Question: Getting strange errors when attempting to stop the MediaPlayer from playing when the activity goes into onPause or onStop.. Any suggestions? Thanks for any and all help!
Here is the code for my activity:
'''
public class MainActivity extends Activity {
MediaPlayer mp;
@Override
public void onCreate(Bundle savedInstanceState) {
super.onCreate(savedInstanceState);
setContentView(R.layout.activity_main);
final MediaPlayer mp = MediaPlayer.create(this, R.raw.lyricistintro);
mp.setLooping(true);
mp.start();
Button yesBtn = (Button) findViewById(R.id.button1);
yesBtn.setOnClickListener(new View.OnClickListener() {
@Override
public void onClick(View v) {
mp.stop();
Intent intent = new Intent(MainActivity.this, LyricList.class);
startActivity(intent);
}
});
}
public void onStop(){
super.onStop();
mp.stop();
}
public void onPause(){
super.onPause();
mp.pause();
}
}
'''

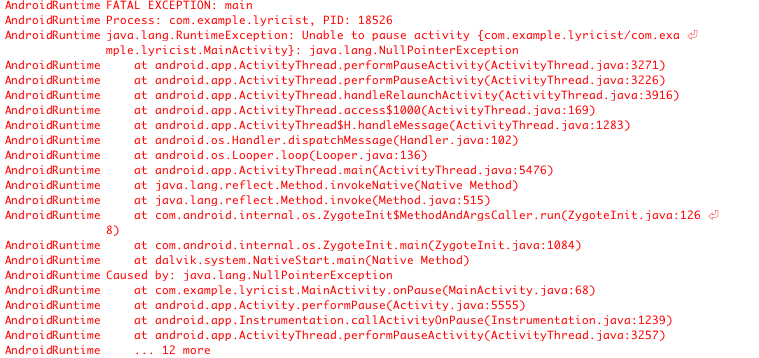
Answer: The instance variable MediaPlayer mp; is never initialized. mp is null.
In onCreate you have re-declared and initialized
'''
final MediaPlayer mp = MediaPlayer.create(this, R.raw.lyricistintro);
'''
mp here is local to onCreate.
Should be
'''
mp = MediaPlayer.create(this, R.raw.lyricistintro);
//and please replace your code in onstop with this
if (mp.isPlaying()) {
mp.stop();
}
//and Onpause code should be replced with
if (mp.isPlaying()) {
mp.pause();
}
'''